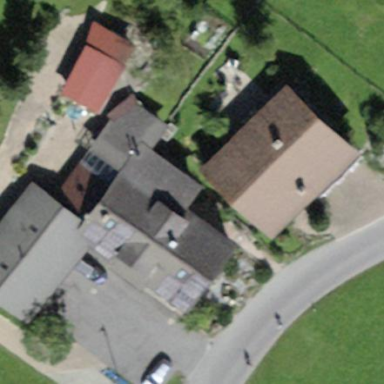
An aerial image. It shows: Building with tile roof.